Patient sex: M
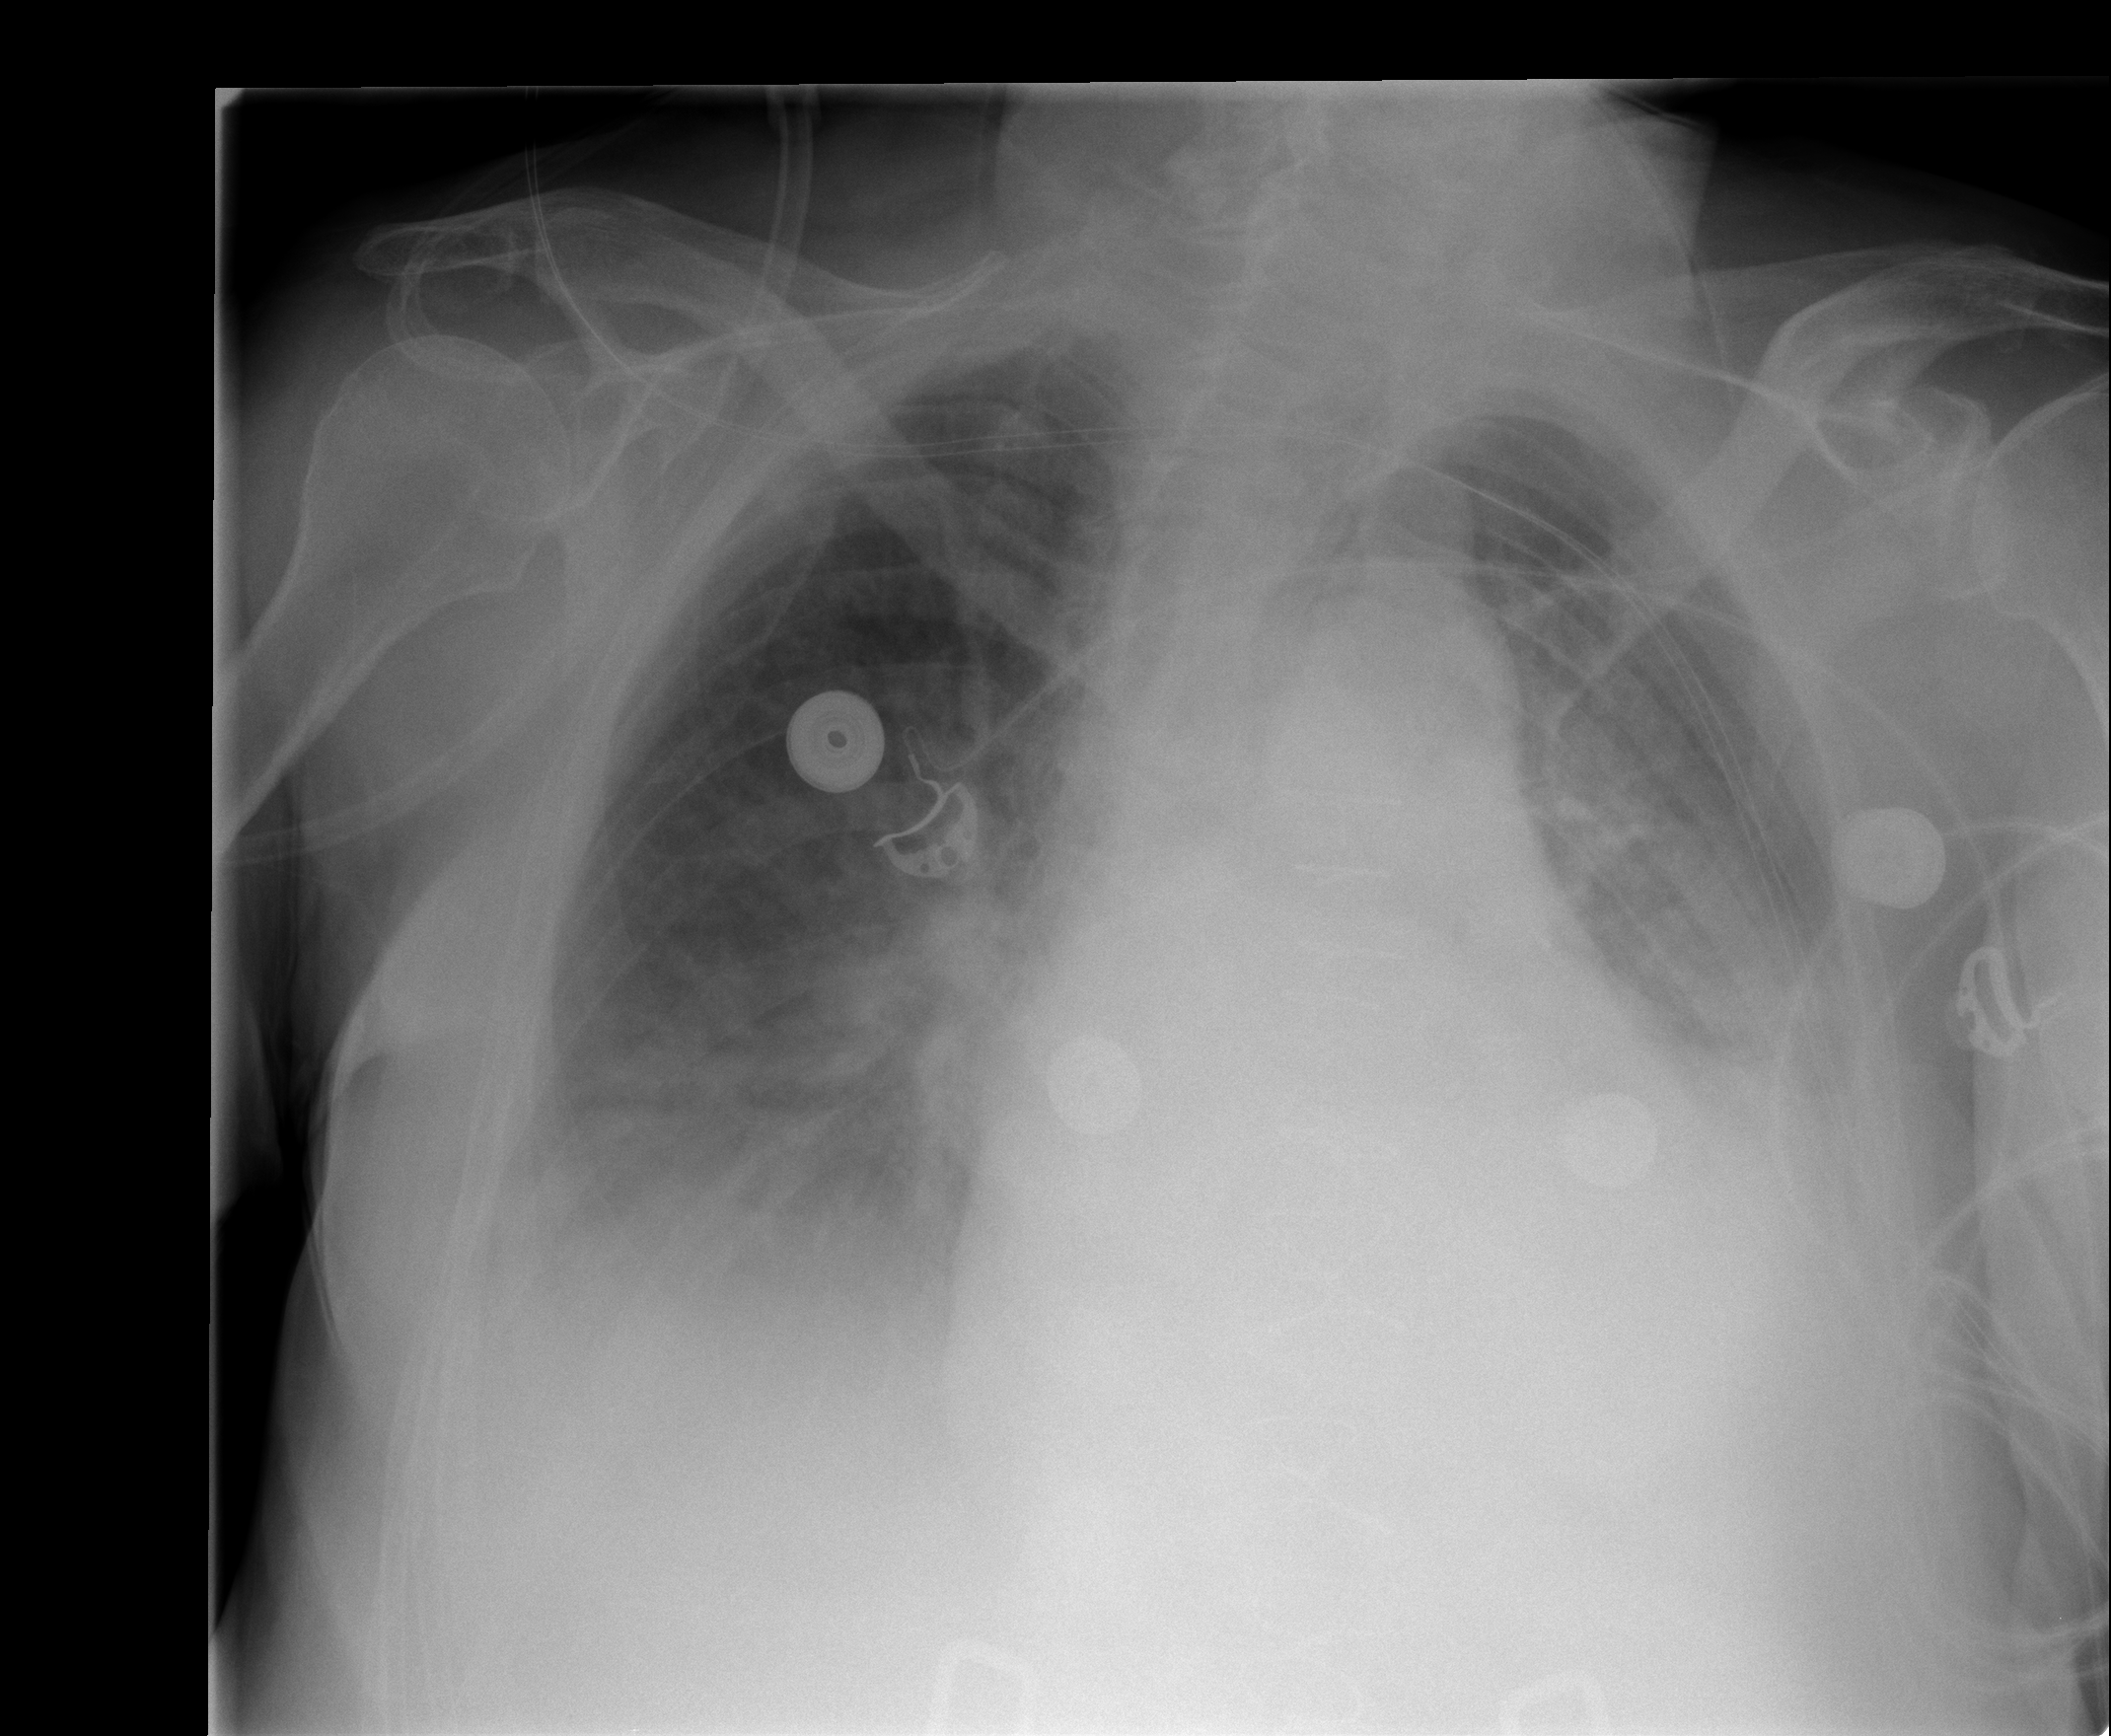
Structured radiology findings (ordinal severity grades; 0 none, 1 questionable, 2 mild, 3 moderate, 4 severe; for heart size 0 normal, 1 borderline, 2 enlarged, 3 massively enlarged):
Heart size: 2
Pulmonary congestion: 3
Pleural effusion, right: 3
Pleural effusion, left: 2
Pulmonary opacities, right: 2
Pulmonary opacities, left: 2
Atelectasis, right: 2
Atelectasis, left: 2